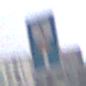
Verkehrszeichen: SackgasseFussgaengerDurchlaessig
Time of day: MorningAfternoon
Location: Outdoor (Urban)
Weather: Overcast
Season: NotSpecified
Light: Natural